Question: I am having difficulty in drawing the bar chart as follows using Highcharts:

For drawing above chart, I guess that it is necessary to make one series has both positive and negative values for one category. But, I do not know how to make a series object in a Highchart option.
My code is <URL> with JSFiddle.
I expected that below series worked, but it did not.
'''
series: [{
name: 'Series 1',
data: [[-19, 10], [-31, 20]]
}, {
name: 'Series 2',
data: [[-10, 33], [-20, 56]]
}, {
name: 'Series 3',
data: [[-23, 10], [-30, 13]]
}
'''
Also, I saw <URL>: Bar with negative stack. However, this demo has a different series structure with what I tried; it has only two series: "male or negative" and "female or positive". It seems difficult to have more than two series in this demo.
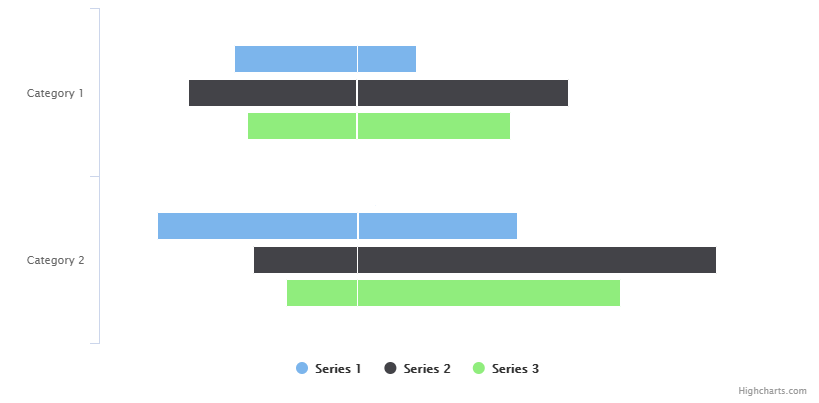
Answer: I am not 100% sure of exactly what values you want to go where, but the concept of how I would solve this, is as follows:
'''
series: [{
name: 'Series 1',
data: [{x: 0, y: -19}, {x: 0, y: 10},
{x: 1, y: -31}, {x: 1, y: 20}]
}, {
name: 'Series 2',
data: [{x: 0, y: 33}, {x: 0, y: -10},
{x: 1, y: 56}, {x: 1, y: -20},]
}, {
name: 'Series 3',
data: [{x: 0, y: 10}, {x: 0, y: -23},
{x: 1, y: 13}, {x: 1, y: -30}]
}]
'''
Where we still have the same 3 series, but we explicitly state which category the values should belong to, i.e. 'x: 0' is category 1, and 'x: 1' is category 2.
Working JSfiddle example: <URL>